Aerial crown-view tile of a tropical tree (Barro Colorado Island, Panama), acquired 20250818:
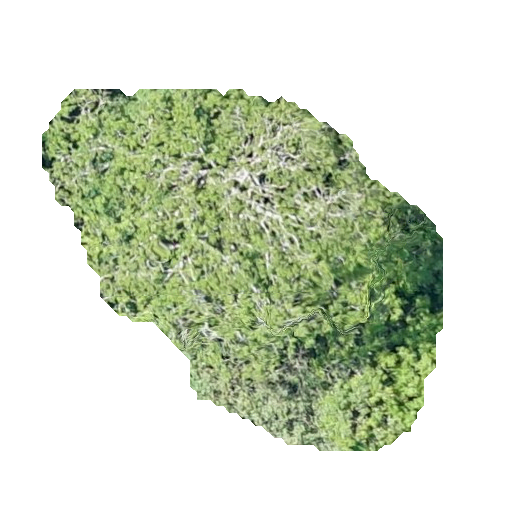
Species: Tabebuia rosea
GBIF accepted scientific name: Tabebuia rosea
Crown area: 143.4 m²